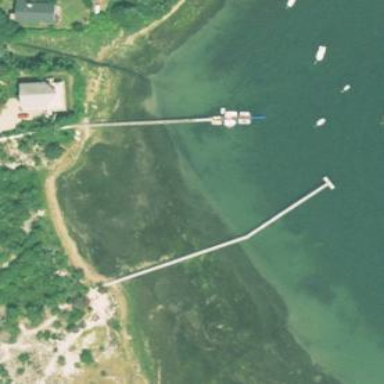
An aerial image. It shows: Man-made pier.